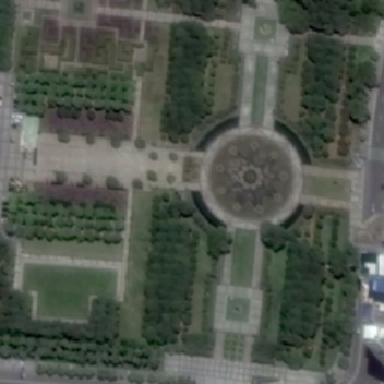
There is a building with grass in the center of the round square .